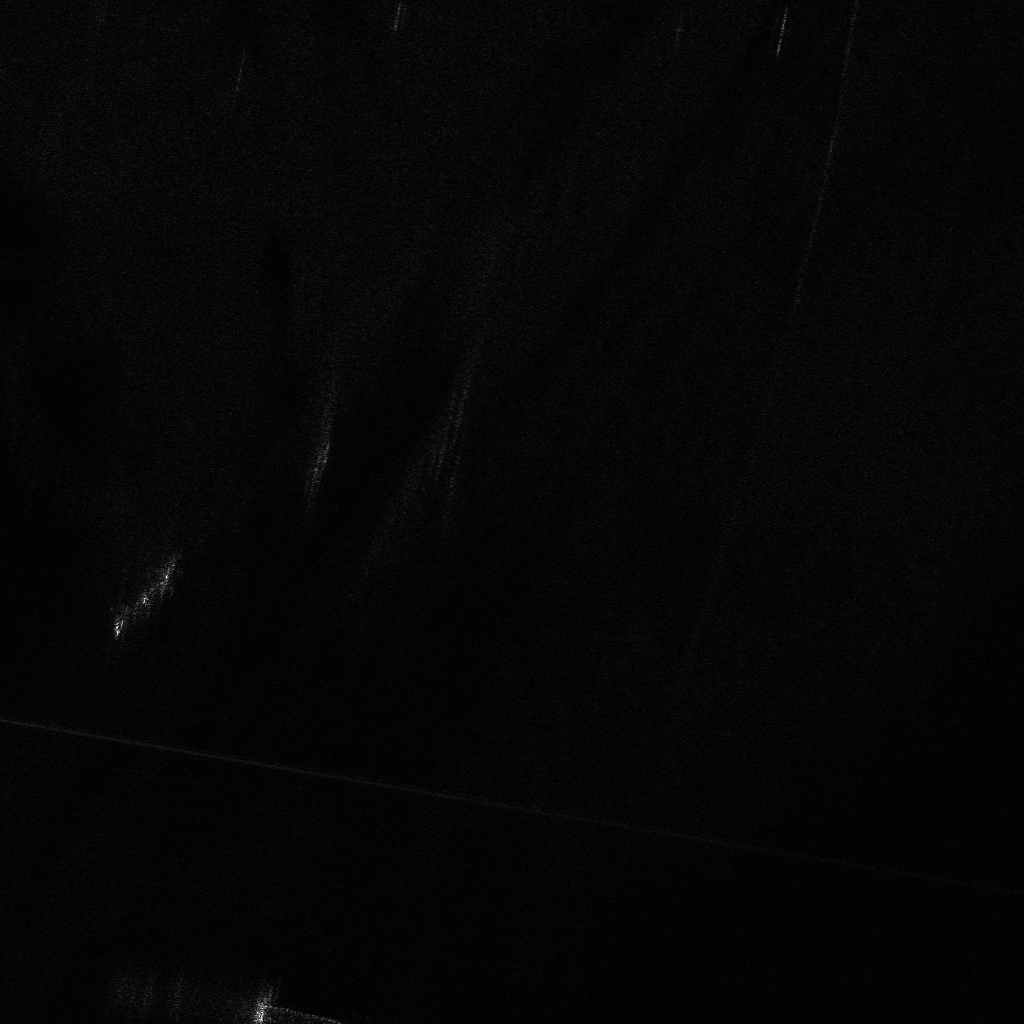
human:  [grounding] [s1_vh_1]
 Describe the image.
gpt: In the satellite image, there is  <ref>1 large container </ref> <box>[[12, 52, 16, 63, 41]]</box> located at left.